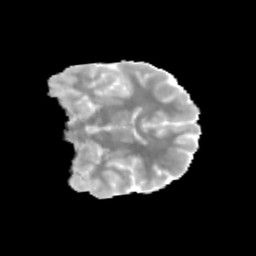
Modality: MD
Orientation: coronal
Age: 13
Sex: male
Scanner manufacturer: siemens
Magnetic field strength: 3 T
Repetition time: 3.8 s
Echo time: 0.07 s